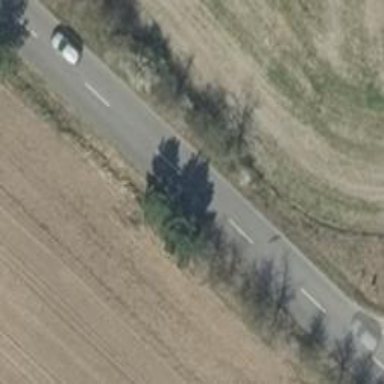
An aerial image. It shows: Deciduous tree with broadleaved leaves.